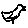
Label: bird